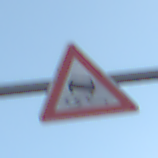
Verkehrszeichen: SchleuderOderRutschgefahr
Umgebung: Outdoor, Nature
Tageszeit: SunriseSunset
Wetter: Clear
Licht: Natural
Jahreszeit: Winter
Kontrast: LowContrast